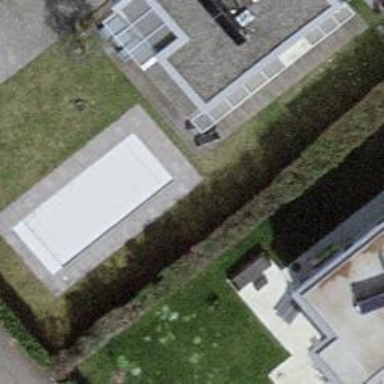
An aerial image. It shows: Outdoor swimming pool in leisure land area.